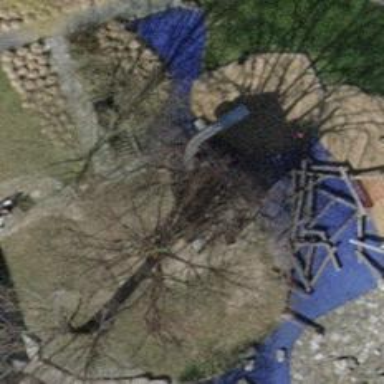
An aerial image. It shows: Playground area for leisure activities on the land.